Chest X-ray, PA view. Patient: 39 years old, sex F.
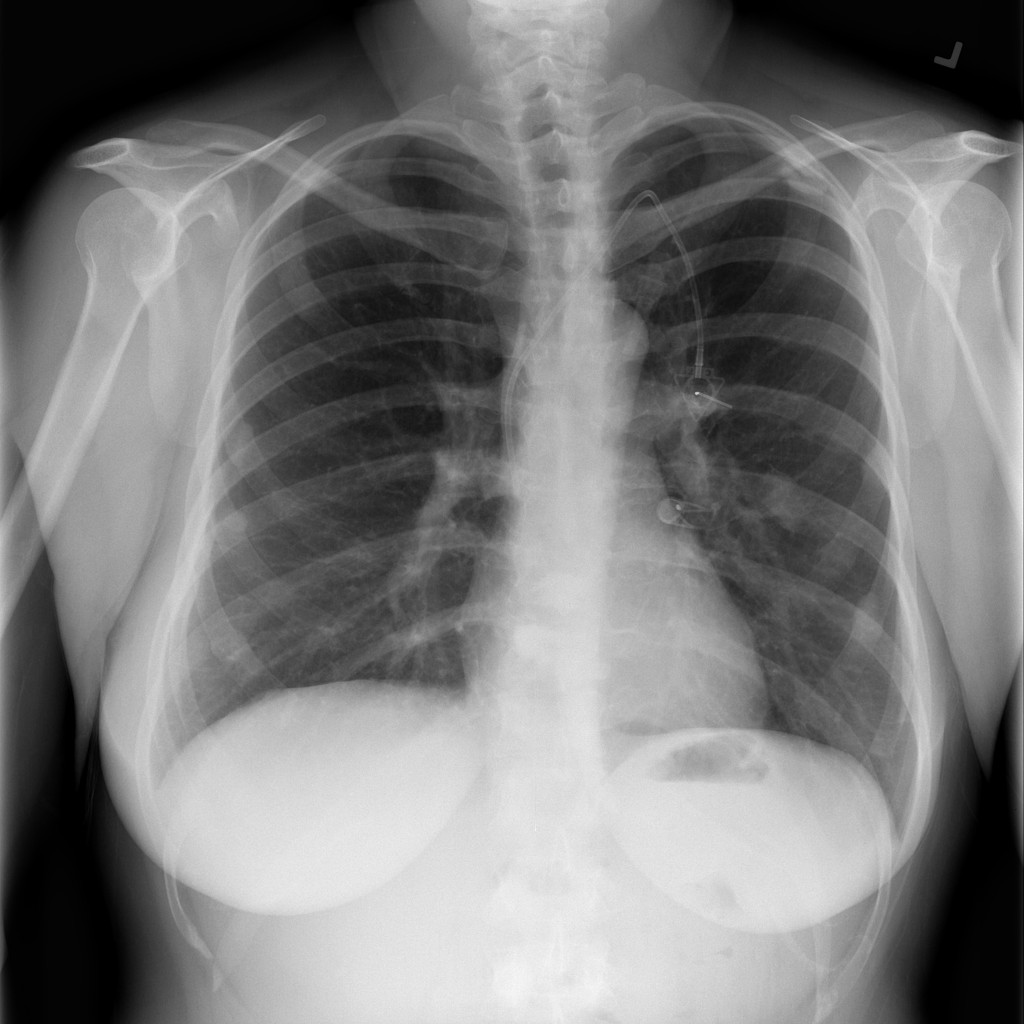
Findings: No Finding